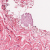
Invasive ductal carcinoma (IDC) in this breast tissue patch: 0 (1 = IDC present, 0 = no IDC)